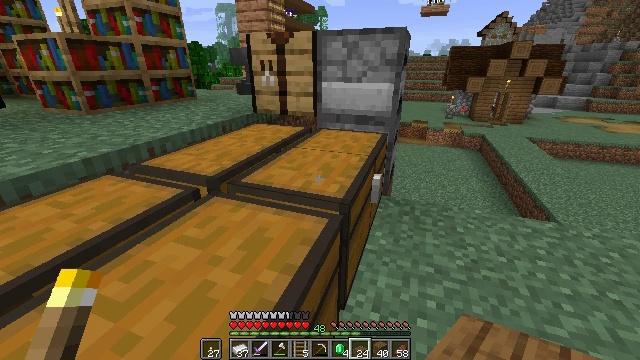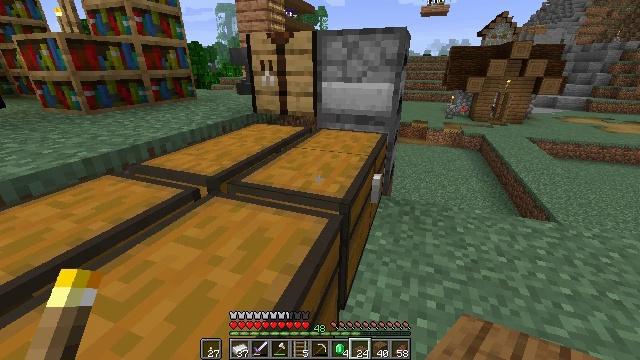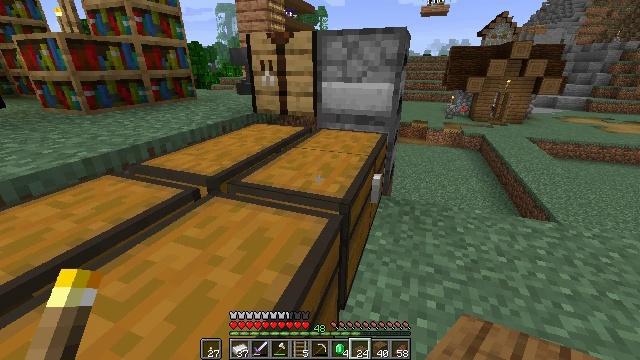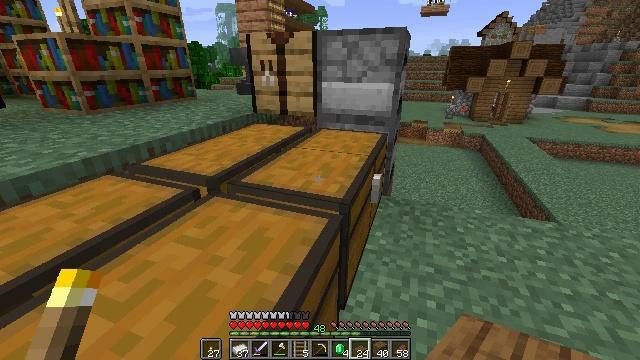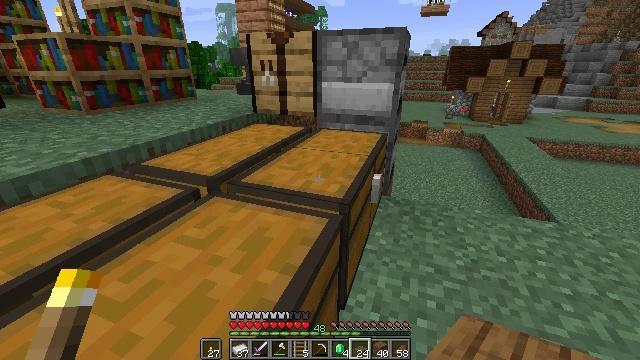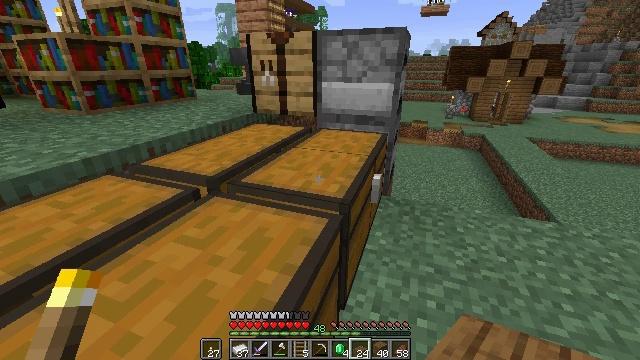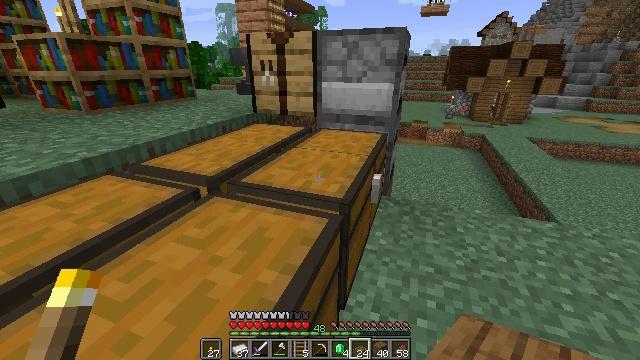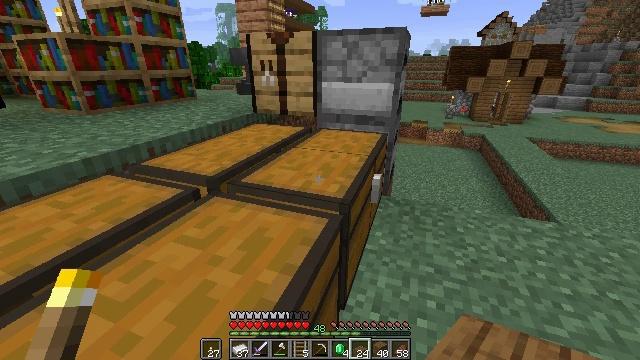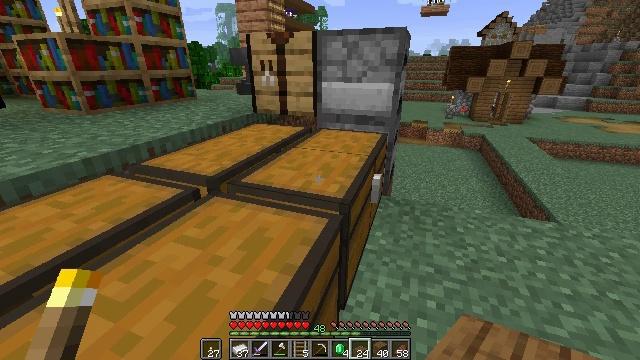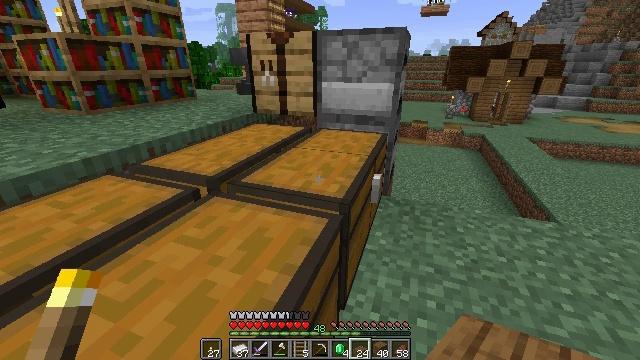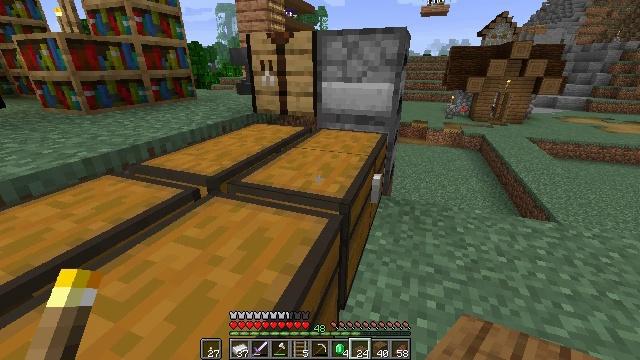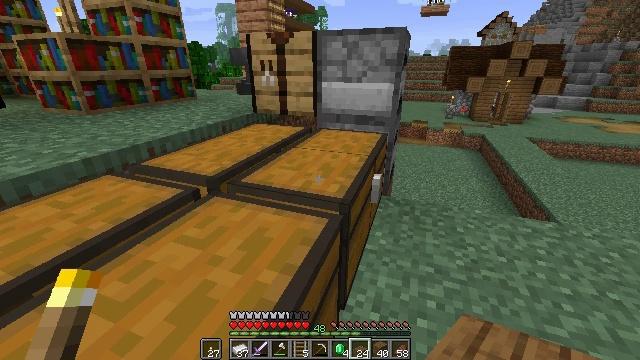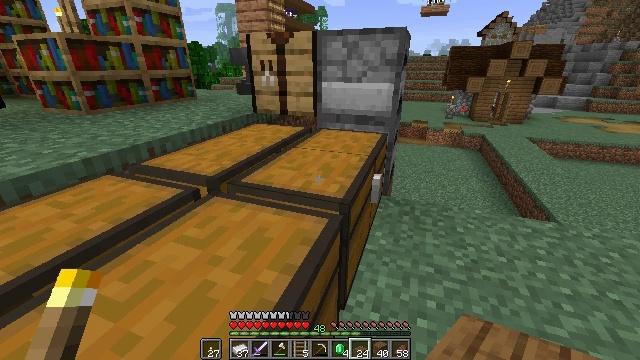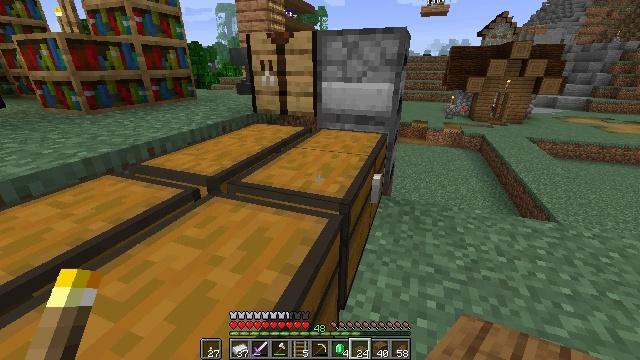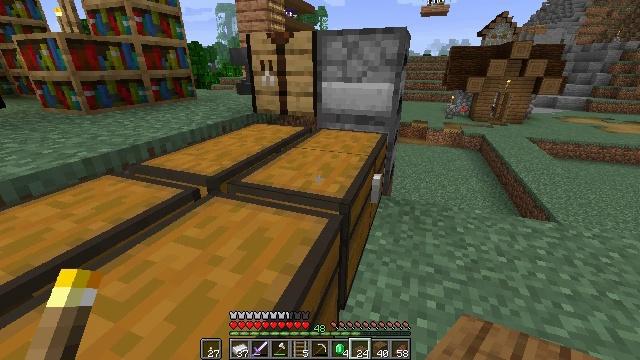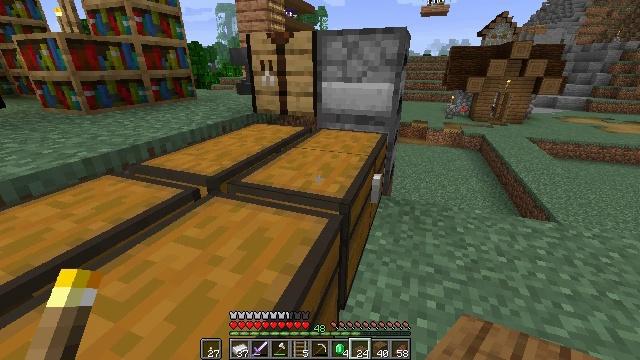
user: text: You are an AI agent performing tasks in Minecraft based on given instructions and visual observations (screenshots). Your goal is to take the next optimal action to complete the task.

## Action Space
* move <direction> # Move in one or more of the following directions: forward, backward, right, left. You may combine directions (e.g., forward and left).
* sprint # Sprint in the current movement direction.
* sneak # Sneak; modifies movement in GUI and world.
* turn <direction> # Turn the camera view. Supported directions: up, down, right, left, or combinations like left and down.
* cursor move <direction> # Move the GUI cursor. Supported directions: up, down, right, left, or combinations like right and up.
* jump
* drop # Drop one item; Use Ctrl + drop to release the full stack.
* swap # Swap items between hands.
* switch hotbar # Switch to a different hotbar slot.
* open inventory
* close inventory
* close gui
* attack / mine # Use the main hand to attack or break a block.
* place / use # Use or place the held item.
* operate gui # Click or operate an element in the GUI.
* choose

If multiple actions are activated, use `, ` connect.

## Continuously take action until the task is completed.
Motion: motion action
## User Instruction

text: Remove a spruce slab from the inventory.
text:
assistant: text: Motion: no_op
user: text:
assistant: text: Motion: no_op
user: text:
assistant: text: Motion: no_op
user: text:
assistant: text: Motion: no_op
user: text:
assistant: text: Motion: no_op
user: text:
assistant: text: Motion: no_op
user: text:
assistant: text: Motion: no_op
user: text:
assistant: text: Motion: no_op
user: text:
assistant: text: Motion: no_op
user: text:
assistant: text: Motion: no_op
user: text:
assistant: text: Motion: no_op
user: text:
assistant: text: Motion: no_op
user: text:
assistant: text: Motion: no_op
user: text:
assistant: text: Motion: no_op
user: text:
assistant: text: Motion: no_op
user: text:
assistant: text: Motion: no_op
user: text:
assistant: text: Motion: no_op
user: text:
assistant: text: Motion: no_op
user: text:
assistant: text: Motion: no_op
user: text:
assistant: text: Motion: no_op
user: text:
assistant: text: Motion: no_op
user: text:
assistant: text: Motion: no_op
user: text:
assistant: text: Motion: no_op
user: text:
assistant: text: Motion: no_op
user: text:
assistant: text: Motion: no_op
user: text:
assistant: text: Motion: no_op
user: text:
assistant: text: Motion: no_op
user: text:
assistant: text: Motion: no_op
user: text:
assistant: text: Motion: no_op
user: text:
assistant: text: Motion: no_op